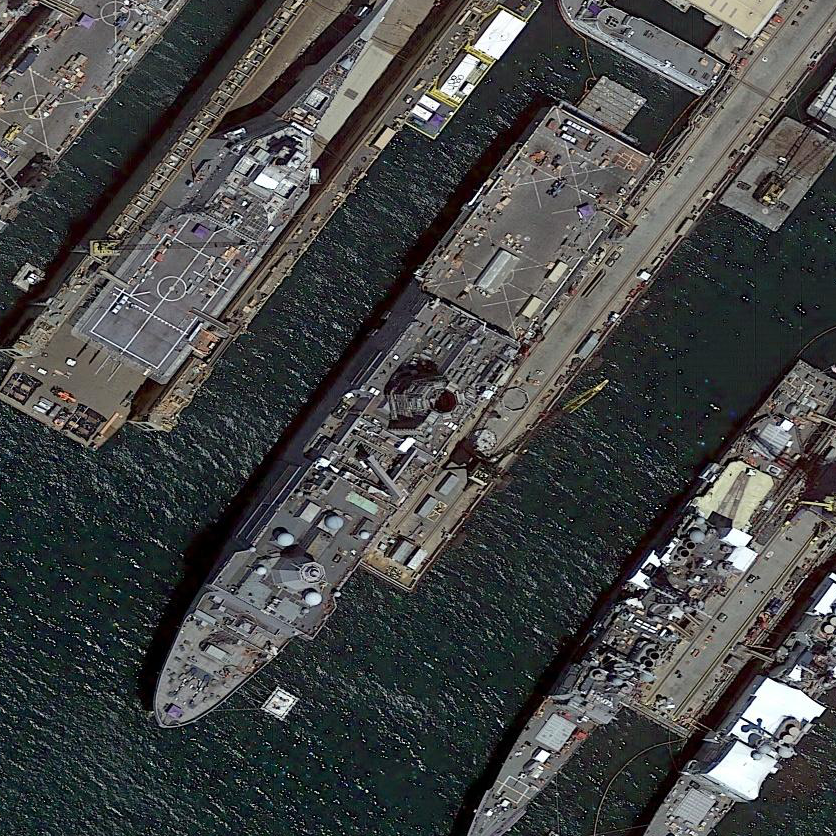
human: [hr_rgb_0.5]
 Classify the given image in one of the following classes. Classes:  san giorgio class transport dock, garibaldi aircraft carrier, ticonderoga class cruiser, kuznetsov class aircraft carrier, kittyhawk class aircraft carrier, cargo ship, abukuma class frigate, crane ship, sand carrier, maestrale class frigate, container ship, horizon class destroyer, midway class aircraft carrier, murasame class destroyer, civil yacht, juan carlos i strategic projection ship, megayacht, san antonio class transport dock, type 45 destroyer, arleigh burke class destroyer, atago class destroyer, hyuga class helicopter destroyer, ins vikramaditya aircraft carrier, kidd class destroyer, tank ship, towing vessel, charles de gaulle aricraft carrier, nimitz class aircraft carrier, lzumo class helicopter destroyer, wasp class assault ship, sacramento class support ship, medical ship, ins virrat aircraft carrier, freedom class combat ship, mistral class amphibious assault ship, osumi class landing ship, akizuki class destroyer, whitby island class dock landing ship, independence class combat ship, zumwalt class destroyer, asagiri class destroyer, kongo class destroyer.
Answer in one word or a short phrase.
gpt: San Antonio class transport dock